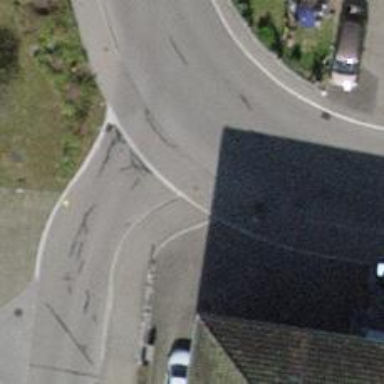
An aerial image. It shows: Unmarked crossing on the road.